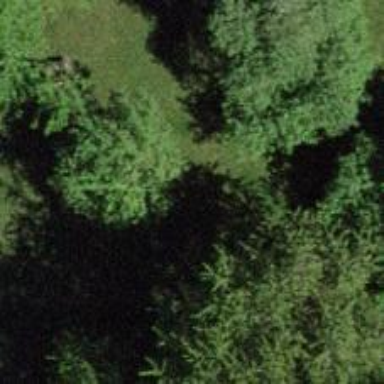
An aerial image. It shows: Single tag "natural: tree."